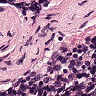
Metastatic tissue present: no